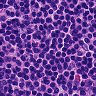
Metastatic tissue present: no